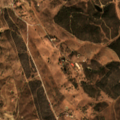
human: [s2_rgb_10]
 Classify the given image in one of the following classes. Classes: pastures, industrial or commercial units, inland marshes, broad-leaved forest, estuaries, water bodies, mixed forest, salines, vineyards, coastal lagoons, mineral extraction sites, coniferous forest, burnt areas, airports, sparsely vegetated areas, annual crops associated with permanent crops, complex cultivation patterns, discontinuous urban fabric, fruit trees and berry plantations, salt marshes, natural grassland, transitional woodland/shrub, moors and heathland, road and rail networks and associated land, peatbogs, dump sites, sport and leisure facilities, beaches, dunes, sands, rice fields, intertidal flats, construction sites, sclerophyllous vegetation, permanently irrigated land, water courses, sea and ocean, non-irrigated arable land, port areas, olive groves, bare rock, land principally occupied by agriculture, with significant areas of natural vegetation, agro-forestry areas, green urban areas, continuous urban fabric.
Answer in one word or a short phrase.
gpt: non-irrigated arable land, land principally occupied by agriculture, with significant areas of natural vegetation, broad-leaved forest, transitional woodland/shrub